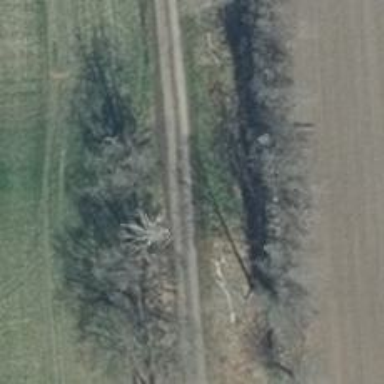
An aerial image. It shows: Row of trees in natural setting.